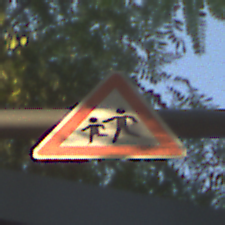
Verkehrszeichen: KinderRechts
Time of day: SunriseSunset
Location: Outdoor (Suburban)
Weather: Clear
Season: NotSpecified
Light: Natural